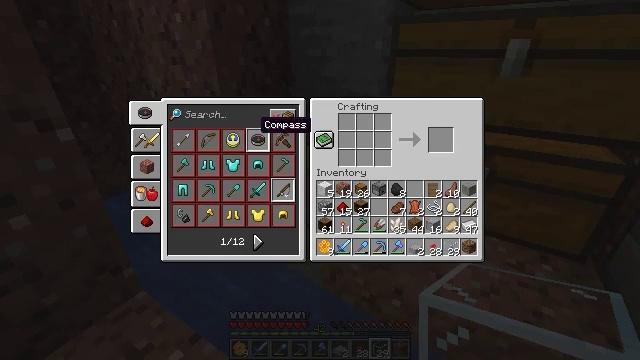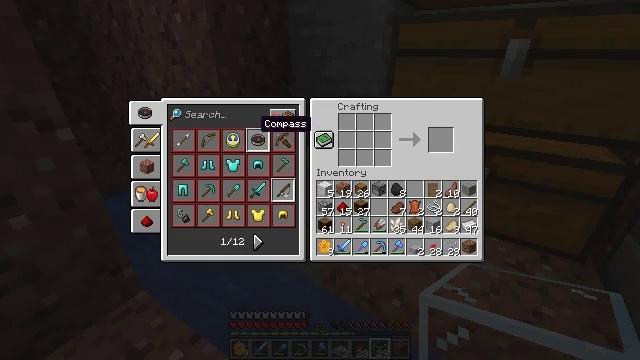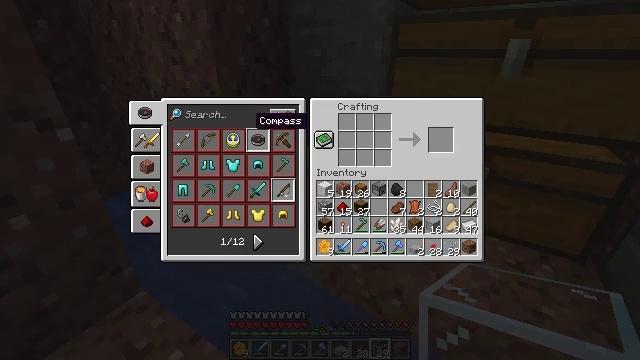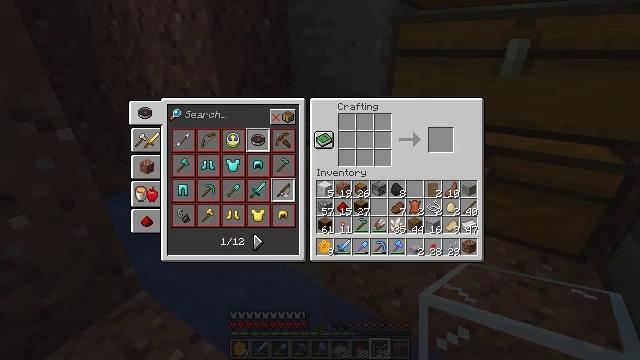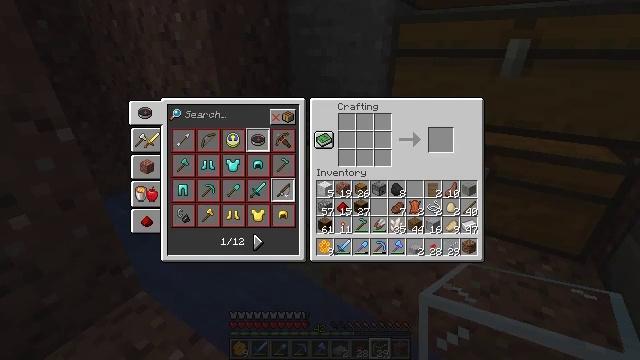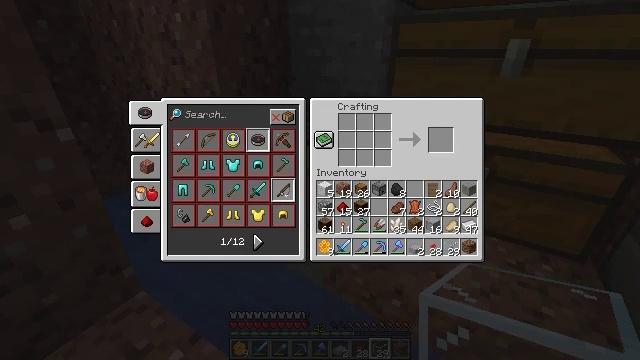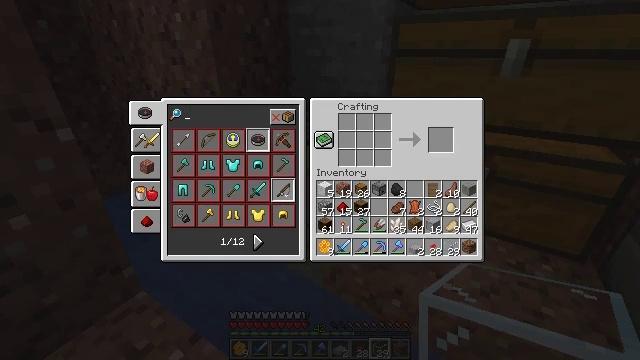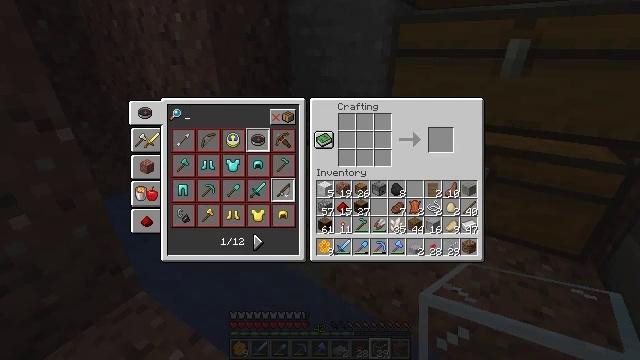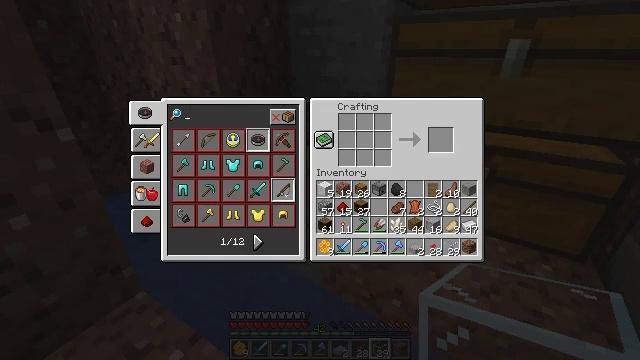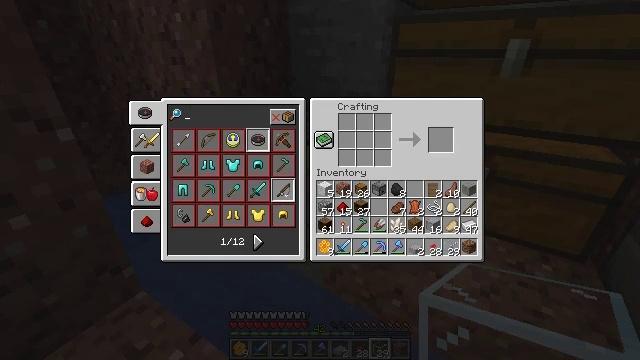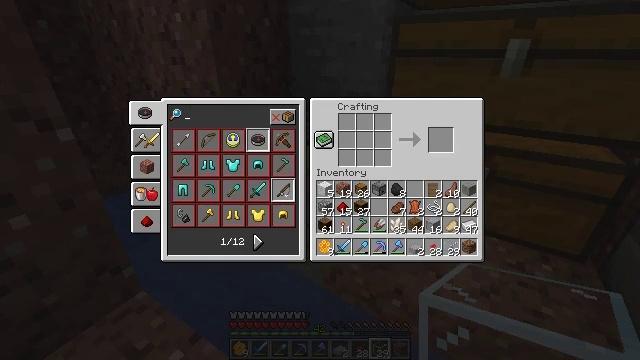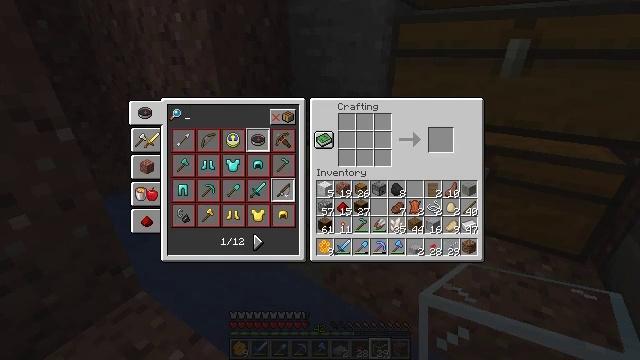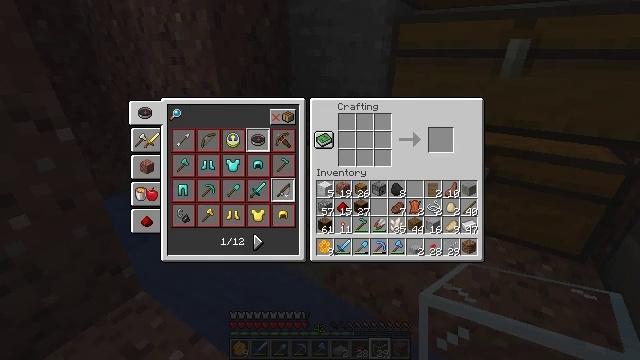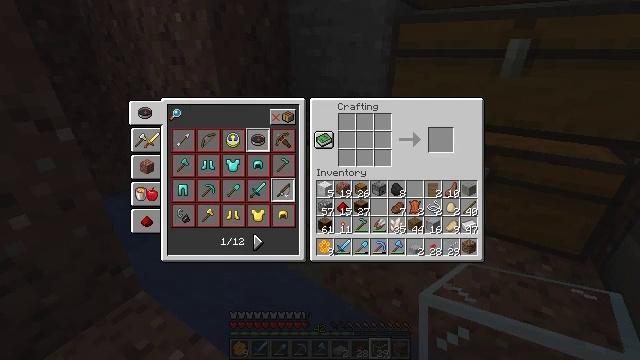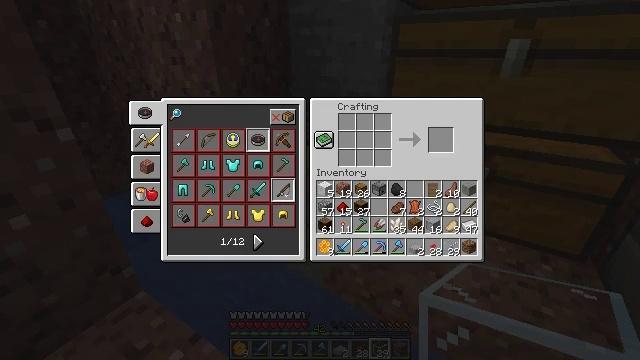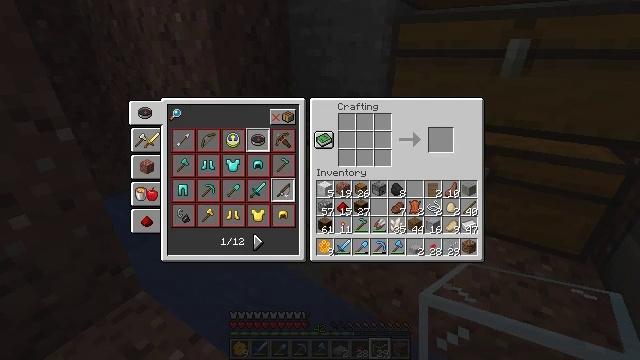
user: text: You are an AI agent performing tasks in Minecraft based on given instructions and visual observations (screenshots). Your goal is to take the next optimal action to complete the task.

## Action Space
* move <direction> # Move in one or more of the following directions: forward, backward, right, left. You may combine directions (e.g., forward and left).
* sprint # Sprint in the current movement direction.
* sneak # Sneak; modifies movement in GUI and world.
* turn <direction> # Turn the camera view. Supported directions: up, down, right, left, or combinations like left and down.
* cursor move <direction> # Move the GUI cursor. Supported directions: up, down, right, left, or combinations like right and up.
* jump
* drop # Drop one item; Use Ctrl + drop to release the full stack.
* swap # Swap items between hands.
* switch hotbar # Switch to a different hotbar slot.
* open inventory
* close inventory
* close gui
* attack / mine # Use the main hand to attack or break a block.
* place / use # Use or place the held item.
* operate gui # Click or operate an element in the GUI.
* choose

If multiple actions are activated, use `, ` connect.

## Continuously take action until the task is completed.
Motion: motion action
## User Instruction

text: Craft a campfire.
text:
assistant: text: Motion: no_op
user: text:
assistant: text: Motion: no_op
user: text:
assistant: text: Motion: cursor move left and up
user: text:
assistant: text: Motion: no_op
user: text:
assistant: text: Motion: no_op
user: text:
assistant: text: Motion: operate gui
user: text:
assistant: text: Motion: operate gui
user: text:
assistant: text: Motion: operate gui
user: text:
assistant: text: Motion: no_op
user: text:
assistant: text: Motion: no_op
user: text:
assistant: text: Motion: no_op
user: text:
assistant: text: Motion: no_op
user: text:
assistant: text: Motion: no_op
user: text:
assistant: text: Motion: no_op
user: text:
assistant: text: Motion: no_op
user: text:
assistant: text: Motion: no_op
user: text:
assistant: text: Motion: no_op
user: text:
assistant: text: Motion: no_op
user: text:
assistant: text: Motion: no_op
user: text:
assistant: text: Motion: no_op
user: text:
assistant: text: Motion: no_op
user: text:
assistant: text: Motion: no_op
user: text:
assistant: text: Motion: no_op
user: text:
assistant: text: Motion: no_op
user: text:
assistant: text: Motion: no_op
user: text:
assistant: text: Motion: no_op
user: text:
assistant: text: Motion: no_op
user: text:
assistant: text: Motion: no_op
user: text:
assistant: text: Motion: no_op
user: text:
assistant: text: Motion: no_op